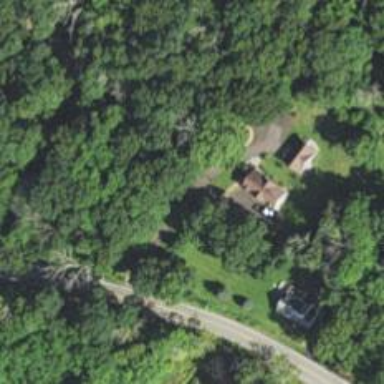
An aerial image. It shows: Residential driveway.